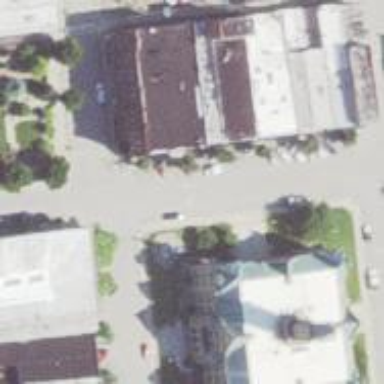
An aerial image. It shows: Public courthouse building.